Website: home-depot
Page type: customer-info-address
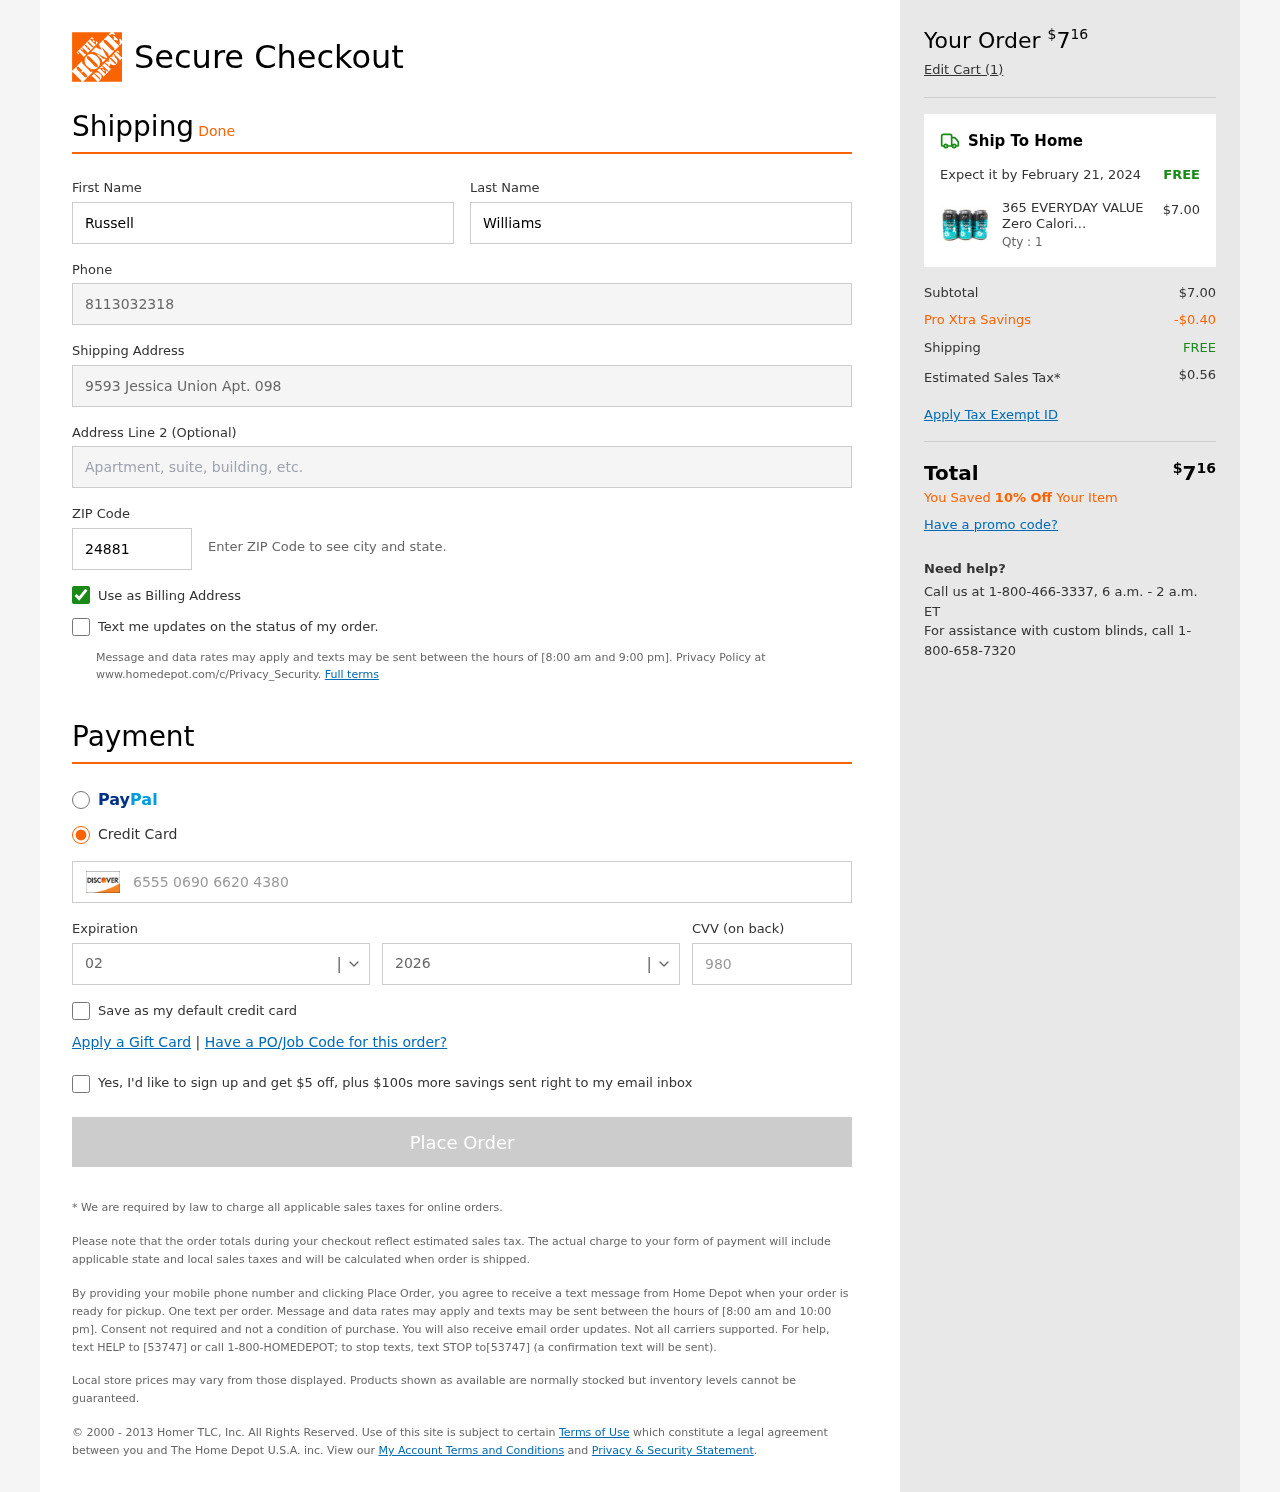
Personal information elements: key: PII_CARD_CVV
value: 980
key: PII_CARD_EXPIRY_MONTH
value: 02
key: PII_CARD_EXPIRY_YEAR
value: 26
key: PII_CARD_NUMBER
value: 6555 0690 6620 4380
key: PII_FIRSTNAME
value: Russell
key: PII_LASTNAME
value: Williams
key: PII_PHONE
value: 8113032318
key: PII_POSTCODE
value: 24881
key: PII_STREET
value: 9593 Jessica Union Apt. 098
Product elements: key: PRODUCT1_NAME
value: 365 EVERYDAY VALUE Zero Calorie Ginger Ale 6 Pack, 72 FZ
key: PRODUCT1_PRICE
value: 7
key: PRODUCT1_QUANTITY
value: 1
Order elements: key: ORDER_TOTAL
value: $716
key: ORDER_NUM_ITEMS
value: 1
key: ORDER_DELIVERY_DATE
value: February 21, 2024
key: ORDER_SHIPPING_COST
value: FREE
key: ORDER_SUBTOTAL
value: $7.00
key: ORDER_DISCOUNT
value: -$0.40
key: ORDER_SHIPPING_COST2
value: FREE
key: ORDER_TAX
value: $0.56
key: ORDER_TOTAL2
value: $716
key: ORDER_SAVINGS_MESSAGE
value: You Saved 10% Off Your Item